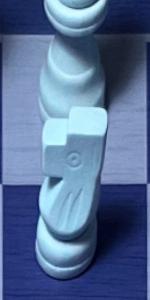
Label: Knight_White